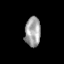
Tissue: skin
Cell type: Epithelial cells
Senescence score: 0.6793
Nuclear area (px): 456
Mean DAPI intensity: 162.015